Question: I'm making a project with the Spring Framework and I use the Spring MVC Framework for building my views.
Now everything works fine and runs smooth except for this simple GET page that takes 2 seconds and sometimes more to load on localhost.
As you can see in the logs (link) there is this very slow GenericConversionService trying to find converters to bind properties.
Help would really be appreciated!
Thanks in advance (appologies for my spelling errors) :)
Apperantly the conversion service runs for every (binded with Path attribute) form tag in the "<URL>" namespace. The more form tags I Use the slower my page loads. Should I be using normal html form tags to increase performance or is there a way to stop it from looking for the "right" converter?
Logs:
<URL> (Scroll about 1/3 there you will see a massive chunk of GenericConversionService logs
Spring insight profiling information:
Controller (Sloppy) Code:
'''
@RequestMapping(value = "/route/create", method = RequestMethod.GET)
public ModelAndView getCreateRoute(){
RouteCreateUpdateViewModel result = new RouteCreateUpdateViewModel();
User u = (User) SecurityContextHolder.getContext().getAuthentication().getPrincipal();
u = us.get(u.getId());
ModelAndView mav = new ModelAndView("route/create", "routeCreateUpdateModel", result);
mav.addObject("favLocations", u.getLocations());
mav.addObject("cars", u.getCars());
result.setDateDay(Calendar.getInstance().get(Calendar.DAY_OF_MONTH) + 1); // January = 0
result.setDateMonth(Calendar.getInstance().get(Calendar.MONTH));
result.setDateYear(Calendar.getInstance().get(Calendar.YEAR));
mav.addObject("nextYear", result.getDateYear() + 1);
return mav;
}
'''
View Code:
'''
<%@ page contentType="text/html;charset=UTF-8" language="java" %>
<%@ taglib prefix="fmt" uri="http://java.sun.com/jsp/jstl/fmt" %>
<%@ taglib prefix="c" uri="http://java.sun.com/jsp/jstl/core" %>
<%@ taglib prefix="spring" uri="http://www.springframework.org/tags" %>
<%@ taglib prefix="form" uri="http://www.springframework.org/tags/form" %>
<%@ taglib prefix="tags" tagdir="/WEB-INF/tags" %>
<!-- //TODO I18N -->
<style type="text/css">
li:focus {
background-color:green;
}
</style>
<script>
var highlightedElement = null;
$(document).ready(function(){
$("input,select").click(function() {
if(highlightedElement != null)
{
$(highlightedElement).removeClass("curFocus");
if(highlightedElement.hasClass("location"))
{
checkLocation(highlightedElement);
}
}
var newHighlightedElement = $(this).parent().parent();
$(newHighlightedElement).addClass("curFocus");
highlightedElement = newHighlightedElement;
});
});
function checkLocation(highlightedElement)
{
var parameters = {
zipcode: $(highlightedElement).find(".zipcode").val(),
street: $(highlightedElement).find(".street").val(),
streetNr: $(highlightedElement).find(".streetNr").val()
};
$.getJSON('/location/validate.php', parameters, function(data) {
if(data.result != null)
{
$(highlightedElement).removeClass("badData");
$(highlightedElement).addClass("goodData");
}
else {
$(highlightedElement).removeClass("goodData")
$(highlightedElement).addClass("badData");
}
});
}
</script>
<div>
<h1><fmt:message key="route.create.header"/></h1>
<div class="form-container">
<c:url value="/route/create.php" var="actUrl"/>
<form:form method="POST" action="${actUrl}" modelAttribute="routeCreateUpdateModel">
<ul>
<li class="location">
<form:label path="fromZipcode" cssClass="title">Van<span class="required">*</span></form:label>
<span>
<form:input path="fromZipcode" cssClass="zipcode"/>
<form:label path="fromZipcode" cssClass="desc">Gemeente</form:label>
</span>
<span>
<form:input path="fromStreet" cssClass="street"/>
<form:label path="fromStreet" cssClass="desc">Straat</form:label>
</span>
<span>
<form:input path="fromStreetNr" cssClass="streetNr"/>
<form:label path="fromStreetNr" cssClass="desc">Nr</form:label>
</span>
</li>
<li class="location">
<form:label path="toZipcode" cssClass="title">Naar<span class="required">*</span></form:label>
<span>
<form:input path="toZipcode" cssClass="zipcode"/>
<form:label path="toZipcode" cssClass="desc">Gemeente</form:label>
</span>
<span>
<form:input path="toStreet" cssClass="street"/>
<form:label path="toStreet" cssClass="desc">Straat</form:label>
</span>
<span>
<form:input path="toStreetNr" cssClass="streetNr"/>
<form:label path="toStreetNr" cssClass="desc">Nr</form:label>
</span>
</li>
<li>
<form:label path="dateDay" cssClass="title">Datum<span class="required">*</span></form:label>
<span>
<tags:showDayPicker path="dateDay" currentDay="${routeCreateUpdateModel.dateDay}"/>
<form:label path="dateDay" cssClass="desc">dd</form:label>
</span>
<span>
<tags:showMonthPicker path="dateMonth" currentMonth="${routeCreateUpdateModel.dateMonth}"/>
<form:label path="dateMonth" cssClass="desc">mm</form:label>
</span>
<span>
<tags:showYearPicker path="dateYear" startYear="${routeCreateUpdateModel.dateYear}"
stopYear="${nextYear}"/>
<form:label path="dateYear" cssClass="desc">yyyy</form:label>
</span>
</li>
<li>
<form:label path="days" cssClass="title">Dagen<span class="required">*</span></form:label>
<span>
<form:checkbox path="days" value="1"/>
<form:label path="days" cssClass="desc">Ma</form:label>
</span>
<span>
<form:checkbox path="days" value="2"/>
<form:label path="days" cssClass="desc">Di</form:label>
</span>
<span>
<form:checkbox path="days" value="3"/>
<form:label path="days" cssClass="desc">Wo</form:label>
</span>
<span>
<form:checkbox path="days" value="4"/>
<form:label path="days" cssClass="desc">Do</form:label>
</span>
<span>
<form:checkbox path="days" value="5"/>
<form:label path="days" cssClass="desc">Vrij</form:label>
</span>
<span>
<form:checkbox path="days" value="6"/>
<form:label path="days" cssClass="desc">Za</form:label>
</span>
<span>
<form:checkbox path="days" value="7"/>
<form:label path="days" cssClass="desc">Zo</form:label>
</span>
</li>
<li>
<form:label path="stopDateDay" cssClass="title">Herhalen tot<span class="required">*</span></form:label>
<span>
<tags:showDayPicker path="stopDateDay" currentDay="${routeCreateUpdateModel.dateDay}"/>
<form:label path="stopDateDay" cssClass="desc">dd</form:label>
</span>
<span>
<tags:showMonthPicker path="stopDateMonth" currentMonth="${routeCreateUpdateModel.dateMonth}"/>
<form:label path="stopDateMonth" cssClass="desc">mm</form:label>
</span>
<span>
<tags:showYearPicker path="stopDateYear" startYear="${routeCreateUpdateModel.dateYear}"
stopYear="${nextYear}"/>
<form:label path="stopDateYear" cssClass="desc">yyyy</form:label>
</span>
</li>
<li>
<form:label path="departureTime" cssClass="title">Vertrek uur<span class="required">*</span></form:label>
<span>
<tags:showHourPicker path="departureTime"/>
<form:label path="departureTime" cssClass="desc">uu</form:label>
</span>
<span>
<tags:showMinutePicker path="departureTime"/>
<form:label path="departureTime" cssClass="desc">mm</form:label>
</span>
</li>
<li>
<form:label path="arrivalTime" cssClass="title">Aankomst uur<span class="required">*</span></form:label>
<span>
<tags:showHourPicker path="arrivalTime"/>
<form:label path="arrivalTime" cssClass="desc">uu</form:label>
</span>
<span>
<tags:showMinutePicker path="arrivalTime"/>
<form:label path="arrivalTime" cssClass="desc">mm</form:label>
</span>
</li>
<li>
<form:label path="car" cssClass="title">Auto</form:label>
<span>
<form:select path="car">
<form:options items="${cars}" itemLabel="carName" itemValue="Id" />
</form:select>
</span>
</li>
</ul>
<input type="submit" value="Route toevoegen"/>
</form:form>
</div>
</div>
'''
If you need any more information just ask and I will provide it right away.
Thanks again :)
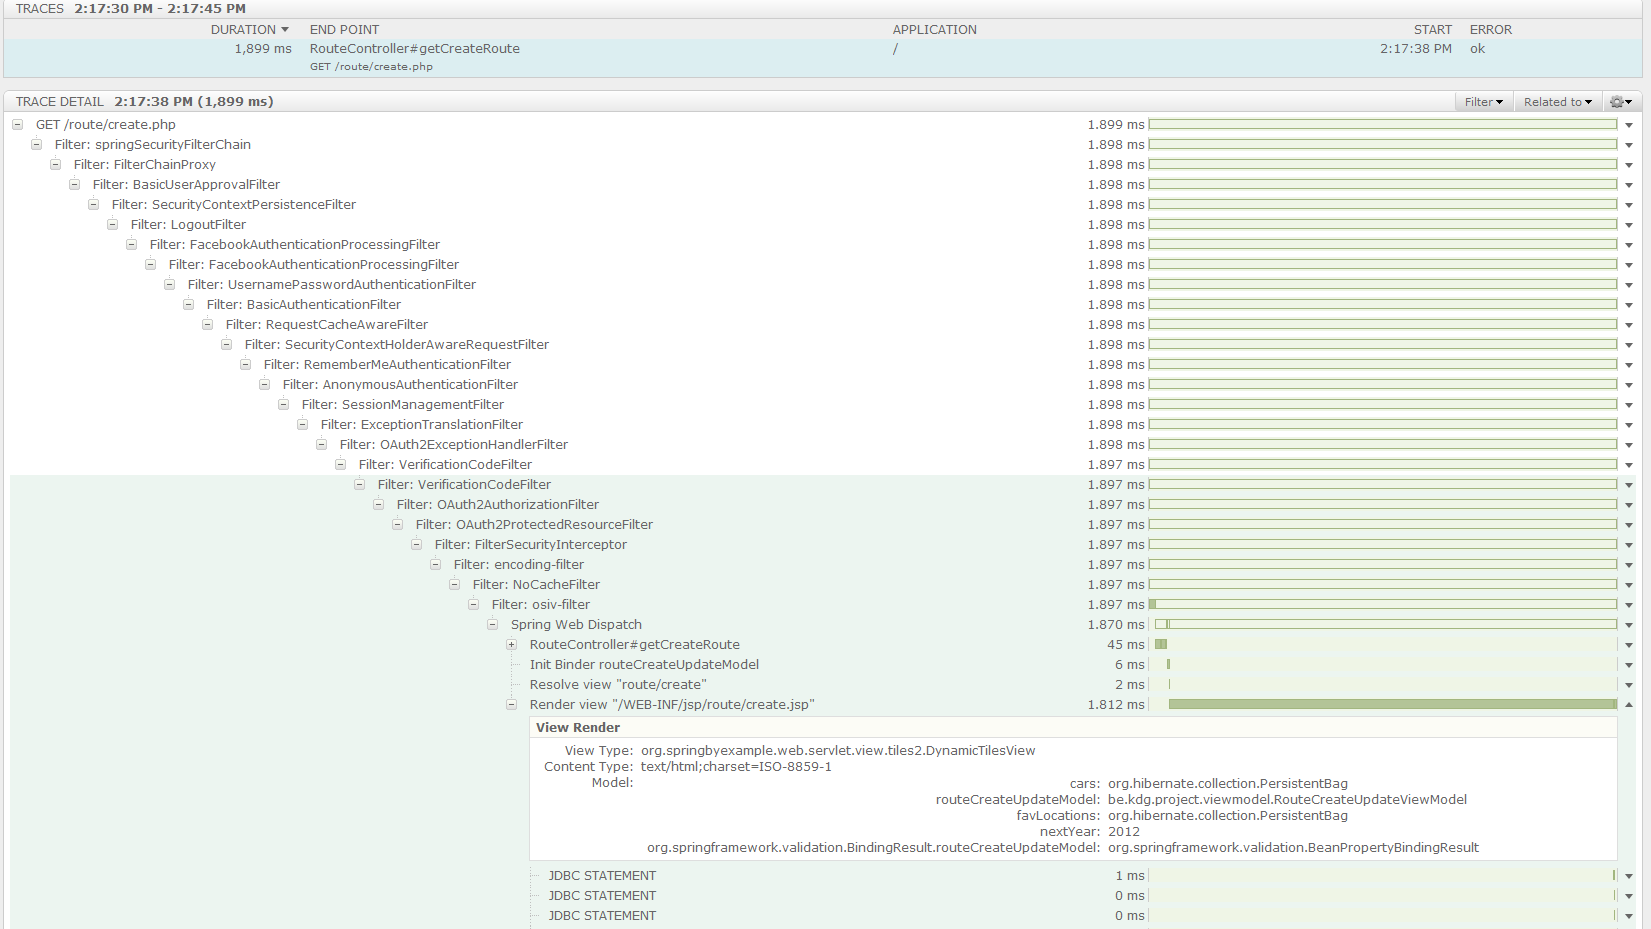
Answer: Perhaps problem is caused by excessive number of type conversions in '<form:option>' tags.
For simple values that don't require type conversion you can use HTML '<option>' tag as is:
'''
<form:select path="${path}">
<c:forEach var="i" begin="0" end="59" step="${interval}">
<option value="${i}"><fmt:formatNumber value="${i}" minIntegerDigits="2" /></option>
</c:forEach>
</form:select>
'''
As a more aggressive optimization you can get rid of '<c:forEach>' and '<fmt:formatNumber>' and fill the body of '<form:select>' with pregenerated HTML.